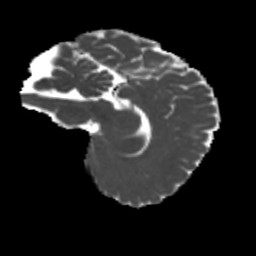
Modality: MD
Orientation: sagittal
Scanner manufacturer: siemens
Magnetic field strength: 3 T
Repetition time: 4 s
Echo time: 0.0594 s